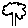
Label: tree